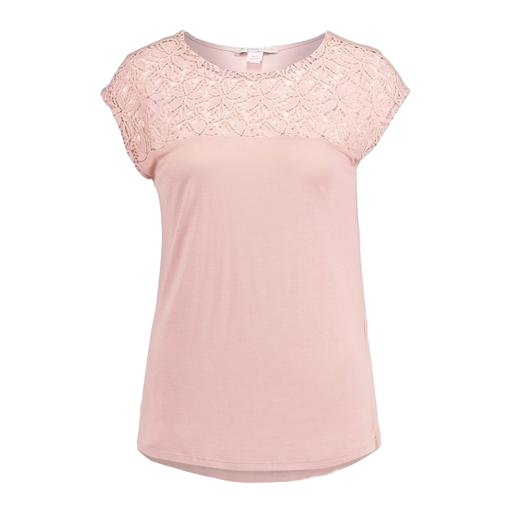
lace-yoke t-shirt, pink lace-accented top, pink lace-detail shirt, white background